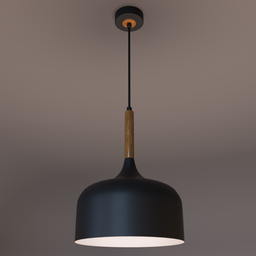
Label: lighting